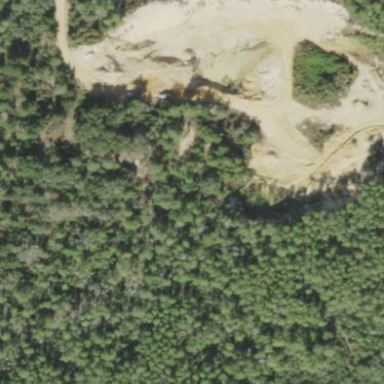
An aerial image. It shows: Quarry area.